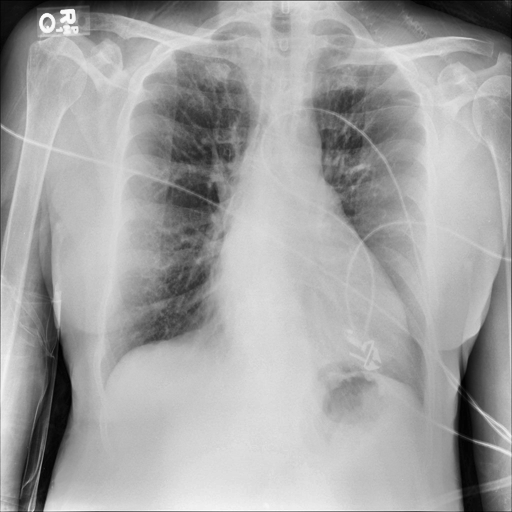
Finding: NORMAL